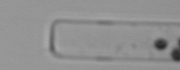
Label: Guinardia_delicatula_TAG_internal_parasite